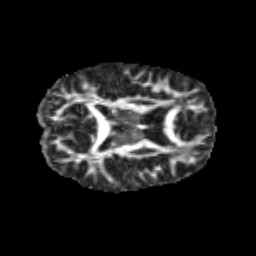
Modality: FA
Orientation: axial
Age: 10
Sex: male
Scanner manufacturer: siemens
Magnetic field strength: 3 T
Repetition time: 3.8 s
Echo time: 0.07 s